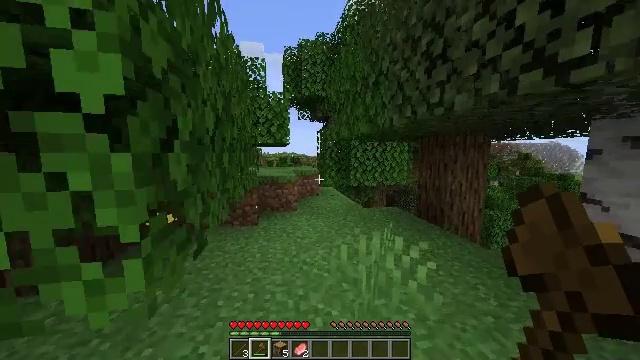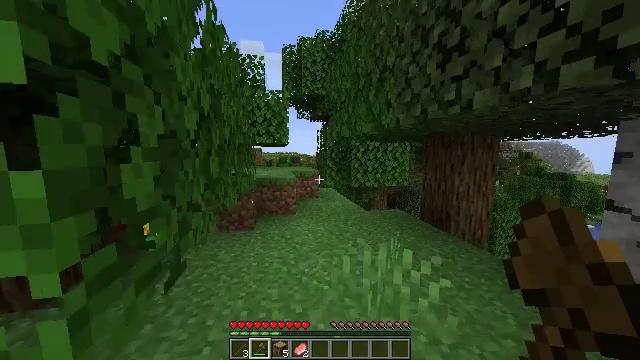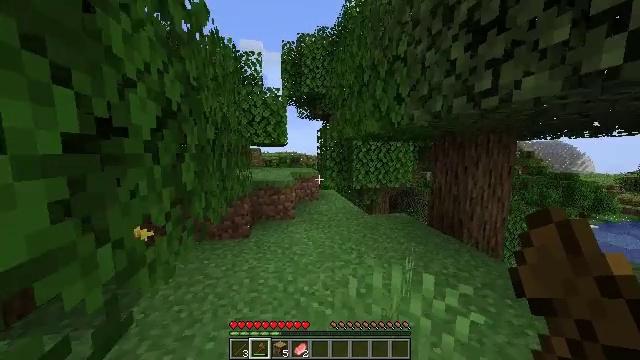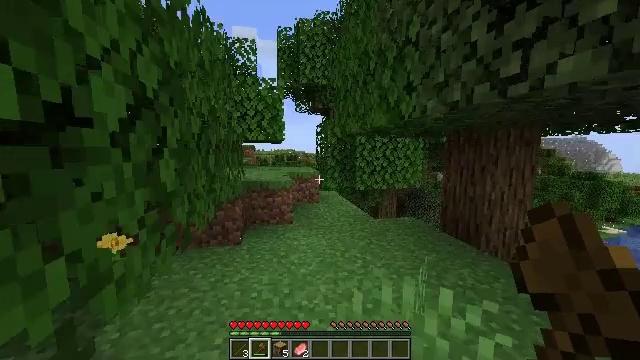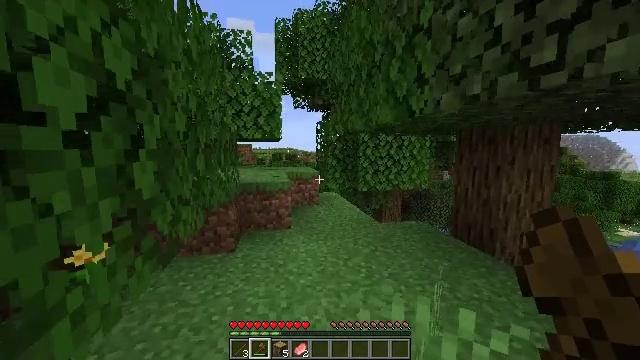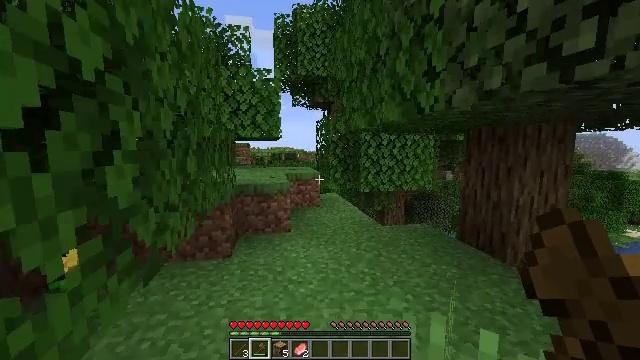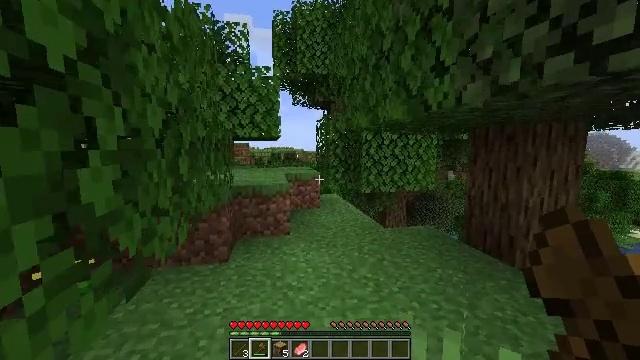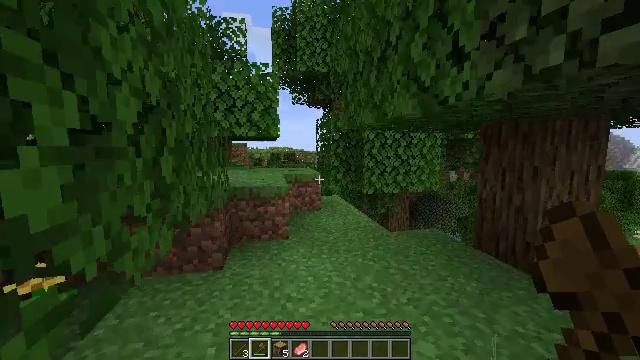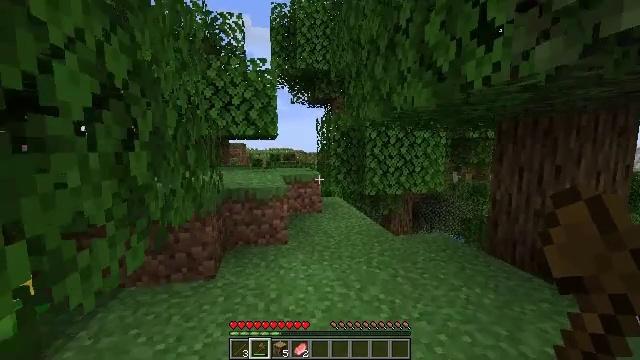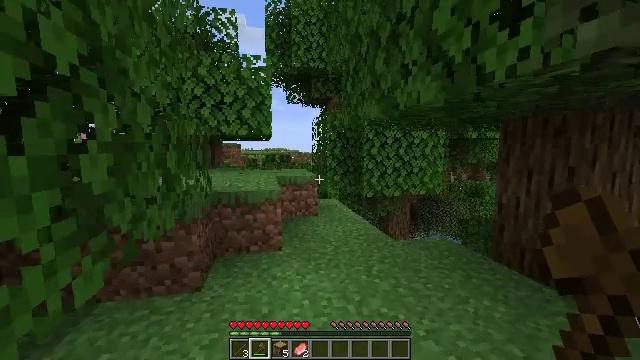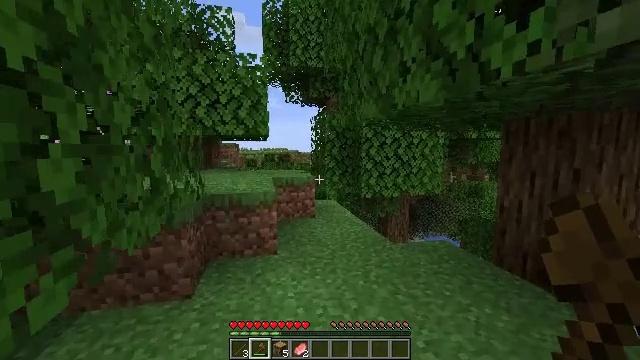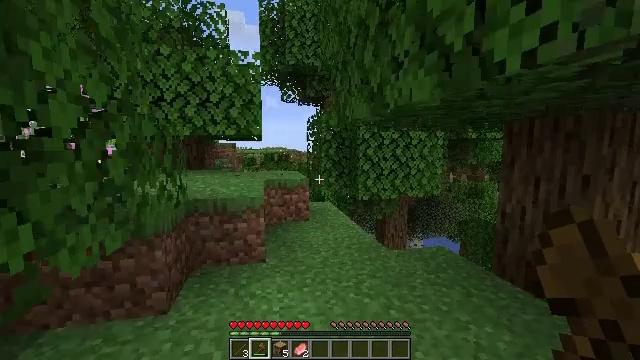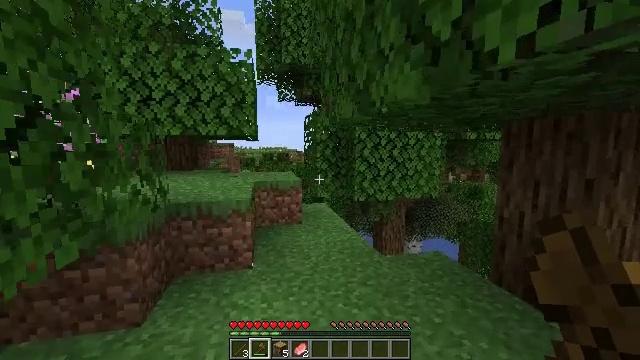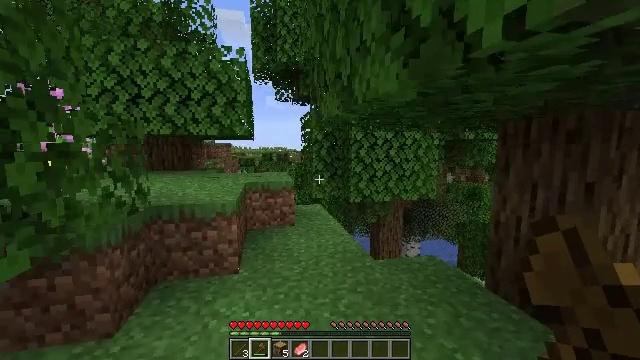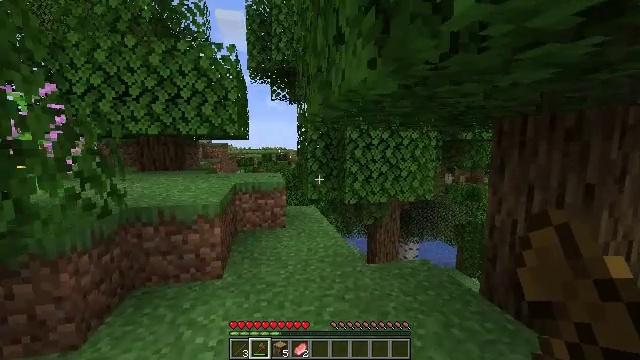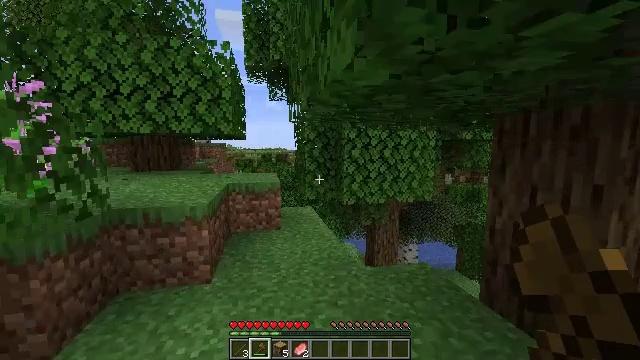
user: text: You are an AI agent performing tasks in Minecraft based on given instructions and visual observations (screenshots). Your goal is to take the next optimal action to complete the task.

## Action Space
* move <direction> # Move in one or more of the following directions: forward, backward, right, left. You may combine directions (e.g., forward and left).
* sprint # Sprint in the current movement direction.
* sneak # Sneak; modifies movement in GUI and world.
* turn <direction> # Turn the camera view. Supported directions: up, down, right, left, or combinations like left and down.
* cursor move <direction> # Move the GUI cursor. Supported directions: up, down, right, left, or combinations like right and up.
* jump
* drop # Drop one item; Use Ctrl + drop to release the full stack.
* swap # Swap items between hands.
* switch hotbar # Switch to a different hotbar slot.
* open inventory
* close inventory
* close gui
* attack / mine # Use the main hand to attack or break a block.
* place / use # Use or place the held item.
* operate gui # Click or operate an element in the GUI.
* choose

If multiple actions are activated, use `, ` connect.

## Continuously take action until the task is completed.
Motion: motion action
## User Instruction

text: Remove the lilac from its place.
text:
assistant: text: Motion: move forward, sprint
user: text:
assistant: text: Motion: move forward
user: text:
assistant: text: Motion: move forward
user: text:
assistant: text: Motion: move forward
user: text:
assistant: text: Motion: move forward
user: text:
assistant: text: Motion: move forward
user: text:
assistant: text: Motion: move forward
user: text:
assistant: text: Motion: move forward
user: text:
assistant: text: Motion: move forward
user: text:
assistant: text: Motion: move forward and move right
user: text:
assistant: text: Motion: move forward and move right
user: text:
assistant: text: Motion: move forward and move right
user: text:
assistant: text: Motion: move forward and move right
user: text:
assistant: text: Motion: move forward and move right
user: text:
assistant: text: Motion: move forward
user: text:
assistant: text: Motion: move forward
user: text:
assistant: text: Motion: move forward
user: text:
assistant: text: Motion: move forward
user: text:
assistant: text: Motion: move forward
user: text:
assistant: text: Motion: move forward, sprint
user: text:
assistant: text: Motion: move forward, sprint
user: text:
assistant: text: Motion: move forward, sprint
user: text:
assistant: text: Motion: move forward, sprint
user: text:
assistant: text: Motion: move forward, sprint
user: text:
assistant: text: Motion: move forward, sprint
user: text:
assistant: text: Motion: move forward, sprint, turn left
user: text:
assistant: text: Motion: move forward, sprint, turn left
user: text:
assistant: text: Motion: move forward, sprint
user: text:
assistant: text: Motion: move forward, sprint
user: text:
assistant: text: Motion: move forward, sprint, jump